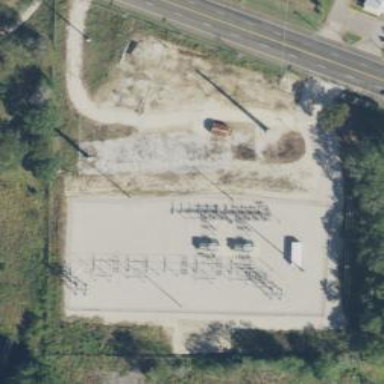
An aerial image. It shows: Distribution power substation secured by fence.